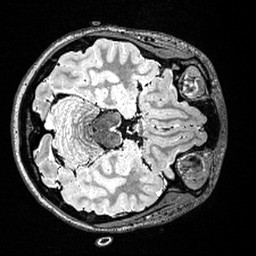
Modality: T2w
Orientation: axial
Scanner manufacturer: siemens
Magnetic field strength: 3 T
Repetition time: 3.2 s
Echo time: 0.566 s